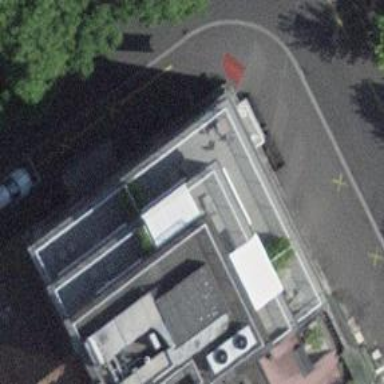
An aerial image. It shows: Restaurant.